Question: I was looking for some advice on what options are possible to create an interactive table similar to the image below with C#4.0 WPF.
Essentially I want some fixed data displayed on the left and based on user input the remaining data recalcs based based on selections
I was thinking a datatable has about 95% of the functionality I need but I can't find many resources or info on adding controls to make it interactive or if what I'm considering is a dead-end.
I've currently got new datatables being generated based on selections elsewhere and displayed in Winforms DataGridView but it makes it difficult to compare so I really wanted to make it more interactive. For WPF I'd hoped there would be something nicer.

My questions are, can a datatable do this? Are there any better alternatives?
Additional Info:
- - -
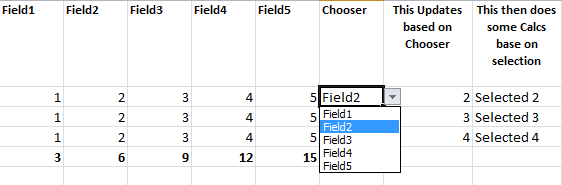
Answer: A 'DataGrid' can of course do this for you, similar to WinForms DataGridView.
For the backend you have many choices but to accommodate runtime flexibility the good old DataTable might still be a good choice.
Probably link it through a 'CollectionViewSource'